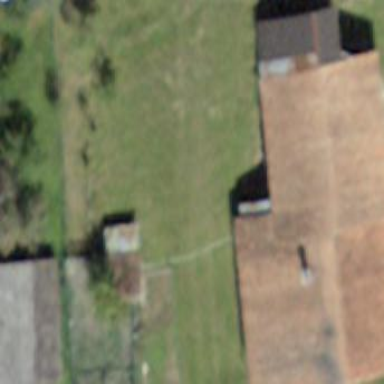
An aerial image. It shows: Farm building.